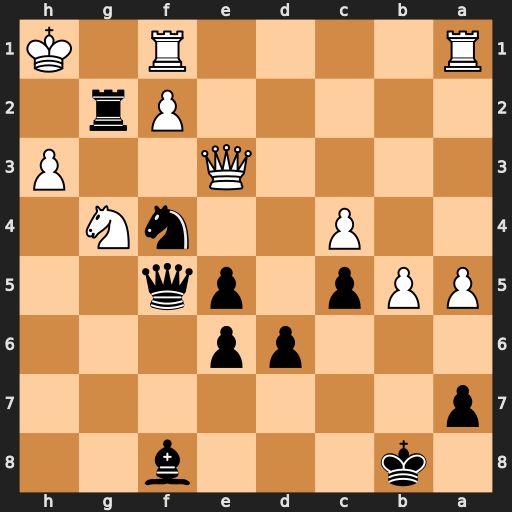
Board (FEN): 1k3b2/p7/3pp3/PPp1pq2/2P2nN1/4Q2P/5Pr1/R4R1K
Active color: b
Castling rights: -
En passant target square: -
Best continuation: Rxg4 hxg4 Qxg4 Qg3 Qh5+